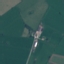
Land use / land cover: Pasture